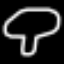
Label: mushroom